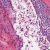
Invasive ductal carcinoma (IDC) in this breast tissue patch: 0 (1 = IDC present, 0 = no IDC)